Question: I have this macro that pulls out data from a website. I get the inputs from a user-from. It works with no error but IE won't close and sucks up all of the memory. Is something else needed rather than 'IE.Quit'?
This is the sub. As you can see I close IE at the end.
'''
Public Cancel As Boolean
Sub USGD()
Dim IE As Object
Dim iWsh As Worksheet
Dim link As String
Dim sDate As String
Dim eDate As String
Dim StationID As String
Cancel = False
With USGS
.StartUpPosition = 0
.Left = Application.Left + (0.5 * Application.Width) - (0.5 * .Width)
.Top = Application.Top + (0.5 * Application.Height) - (0.5 * .Height)
.Show
End With
If Cancel = True Then
Unload USGS
Exit Sub
End If
With ActiveWorkbook
Set iWsh = .Sheets.Add(After:=.Sheets(.Sheets.Count))
End With
iWsh.Activate
iWsh.Range("A1").Select 'I know this is not efficient but works fine
StationID = USGS.TextBox1.Text
'StationID = InputBox("Please enter the station ID")
'sDate = InputBox("Please enter START date in this format: 'yyyy-mm-dd'")
'eDate = InputBox("Please enter END date in this format: 'yyyy-mm-dd'")
sDate = Format(USGS.TextBox2.Text, "yyyy-mm-dd")
eDate = Format(USGS.TextBox3.Text, "yyyy-mm-dd")
link = "https://waterdata.usgs.gov/ & _
StationID & sDate & eDate
Unload USGS
Set IE = CreateObject("InternetExplorer.Application")
With IE
.Visible = False
.Navigate link 'URL
Do Until .ReadyState = 4: DoEvents: Loop
.ExecWB 17, 0 '// SelectAll
.ExecWB 12, 2 '// Copy selection
End With
iWsh.PasteSpecial Format:="Text", link:=False, DisplayAsIcon:=False
Range("A1").Select
IE.Quit
Set IE = Nothing
Set iWsh = Nothing
End Sub
'''
And this is the user-form:
'''
Private Sub ToggleButton1_Click()
Me.Hide
Cancel = True
End Sub
Private Sub OK_Click()
Me.Hide
End Sub
'''
If the user cancel, it would not even open the IE and exits the sub right after.
if user closes the form, it does open IE, and doesn't set the 'Cancel' to be True which is the condition to exit the sub.
<URL> covered the issue but never came up with an actual solution.
Closing all instances of IE is not an option.
This is how user-form is set up now:

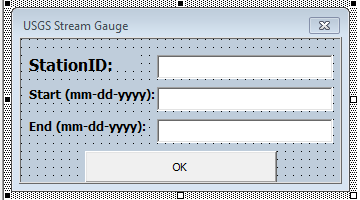
Answer: OK so I am unable to replicate the error, so there are two things you should try:
1. Reboot your computer and verify the error continues. If not, problem solved.
2. Recreate the UserForm & code in a new, blank workbook, and see if the error continues. If not, problem solved.
(Sometimes Workbooks, and/or UserForms become corrupted)
I also re-factored the code a little bit, which you might consider one of the above suggestions solves the problem. It just cleans it up a little bit and makes it more purposeful.
# In a standard module, place the following code:
The 'USGD' procedure displays the userform and unloads it. A separate procedure named 'GetData' will do the work in IE and add the worksheet, etc. The 'GetData' procedure is only executed if the user clicks on the "OK" button on the form. Therefore, the "X"/cancel button will allow the user to close the form.
'''
Option Explicit
Sub USGD()
'Procedure displays the userform for the user
Dim USGSForm As New USGS
With USGSForm
.StartUpPosition = 0
.Left = Application.Left + (0.5 * Application.Width) - (0.5 * .Width)
.Top = Application.Top + (0.5 * Application.Height) - (0.5 * .Height)
.Show
End With
Unload USGSForm
End Sub
Sub GetData(StationID As String, sDate As String, eDate As String)
'This procedure queries the InternetExplorer for the values from UserForm
Dim iWsh As Worksheet
Dim link As String
Dim IE As Object
sDate = Format(sDate, "yyyy-mm-dd")
eDate = Format(eDate, "yyyy-mm-dd")
link = "https://waterdata.usgs.gov/nwis/dv?cb_00060=on&format=rdb&site_no=" & _
StationID & "&referred_module=sw&period=&begin_date=" & sDate & "&end_date=" & eDate
Set IE = CreateObject("InternetExplorer.Application")
With IE
.Visible = False
.Navigate link 'URL
Do Until .ReadyState = 4: DoEvents: Loop
.ExecWB 17, 0 '// SelectAll
.ExecWB 12, 2 '// Copy selection
.Quit
End With
With ActiveWorkbook
Set iWsh = .Sheets.Add(After:=.Sheets(.Sheets.Count))
End With
iWsh.PasteSpecial Format:="Text", link:=False, DisplayAsIcon:=False
Application.GoTo iWsh.Range("A1")
End Sub
'''
# In your UserForm module, place the following code:
This is the code for the "OK" button, which takes the values from TextBoxes on the form and sends those to the 'GetData' procedure. Note the 'Select Case' logic which will exit the procedure early if of the parameters are empty, so it will call 'GetData'.
'''
Private Sub OK_Click()
Dim id As String, sDate As String, eDate As String
'Get values from the form
id = Me.TextBox1.Value
sDate = Me.TextBox2.Value
eDate = Me.TextBox3.Value
'Hide the form
Me.Hide
'If ANY required parameter is blank, this results in malformed URL so exit the procedure
Select Case vbNullString
Case id, sDate, eDate
MsgBox "You left some parameter blank, no query will be performed.", vbInformation
GoTo EarlyExit
Case Else
'Send values to the procedure that queries IE
Call GetData(id, sDate, eDate)
End Select
EarlyExit:
End Sub
'''